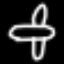
Label: airplane